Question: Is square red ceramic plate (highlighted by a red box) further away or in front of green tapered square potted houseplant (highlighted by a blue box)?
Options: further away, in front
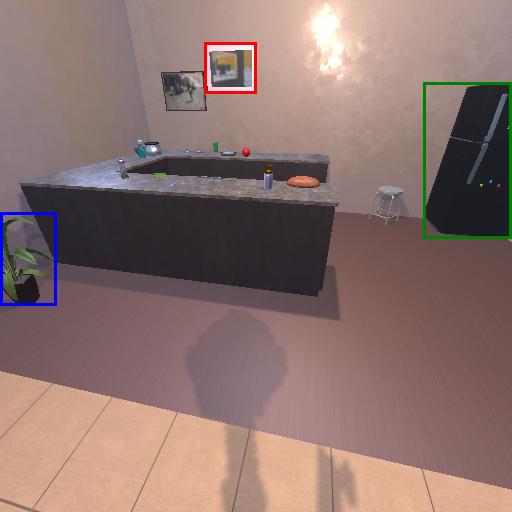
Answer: further away